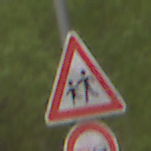
Verkehrszeichen: KinderRechts
Zusatzzeichen unten: Ueberholverbot
Umgebung: Outdoor, Nature
Tageszeit: MorningAfternoon
Wetter: Overcast
Licht: Natural
Jahreszeit: NotSpecified
Kontrast: LowContrast